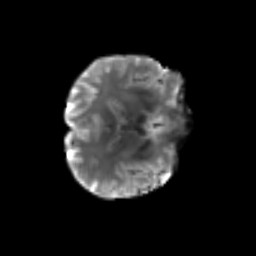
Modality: T2w
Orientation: axial
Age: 72
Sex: male
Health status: ill
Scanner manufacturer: siemens
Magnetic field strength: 3 T
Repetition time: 8.7 s
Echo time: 0.11 s